Question: I have this algorithm from <URL> paper:
<URL>
I tried to implement it in R, but the dimensions are not correct when I multiply with,
Here is my code so far:
'''
#initializing matrices
Boston <- read.csv("train.csv")
Boston=na.omit(Boston)
x=model.matrix(crim~.,Boston)[,-c(1,2)]
rownames(x)=c()
y=as.matrix(Boston$crim)
value1=matrix(0,13,1)
value=matrix(0,13,1)
#defining a 0 beta vector 13x1 and epsilon
beta=as.matrix(rep(0,13))
epsilon=0.1
#defining a matrix for the standard basis vecor
e=matrix(0,13,13)
for(t in 1:13){
e[t,t]=as.matrix(1)
}
for(k in 1:13){
#Finding the maximum i
for(j in 1:13){
value[j]=t(x)[j,]%*%(y-x%*%beta)
value=abs(value)
i=which.max(value)
}
#defining the standard basis vector
e_basis=matrix(e[,i],13,1)
value1[k]=epsilon*sign(t(x)[i,]%*%(y-x%*%beta))
beta=beta+value1
}
'''
The code compiles, but I'm not sure if I implemented everything else except the basis vector correctly.
The 'train.csv' file (Boston dataset) can be found here: <URL>.
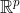
Answer: The error you get comes from the fact that when you compute 'sign(t(x)[i,]%*%(y-x%*%beta))', you don't get a numeric value, you actually get a matrix of size 1. You can extract the sign value from the matrix by adding '[1,1]' for example. By doing so, you will be able to compute 'epsilon*sign(t(x)[i,]%*%(y-x%*%beta))[1,1]*e_basis'.
Now another thing that surprised me is that, in your code, 'k' loops from 1 to 13 which is the number of predictors, yet 'k' is completely unrelated to this number since 'k' represents the iteration step of your algorithm.
Having said that, 'value1' (not 'value1[k]') should be storing the vector 'epsilon*sign(t(x)[i,]%*%(y-x%*%beta))[1,1]*e_basis'.
Now to get your code working as described in the paper, if I didn't understand wrong, I would rewrite your solution like this:
'''
Boston <- read.csv("../train.csv")
#initializing matrices
Boston=na.omit(Boston)
x=model.matrix(crim~.,Boston)[,-c(1:2)]
rownames(x)=c()
y=as.matrix(Boston$crim)
value1=matrix(0,13,1)
value=matrix(0,13,1)
#defining a 0 beta vector 13x1 and epsilon
beta=as.matrix(rep(0,13))
epsilon=0.1
#defining a matrix for the standard basis vecor
e=matrix(0,13,13)
for(t in 1:13){
e[t,t]=as.matrix(1)
}
n_iterations <- 10
for(k in 1:n_iterations){
#Finding the maximum i
for(j in 1:13){
value[j]=t(x)[j,]%*%(y-x%*%beta)
value=abs(value)
}
i=which.max(value)
#defining the standard basis vector
e_basis=matrix(e[,i],13,1)
value1=epsilon*sign(t(x)[i,]%*%(y-x%*%beta))[1,1]*e_basis
beta=beta+value1
}
'''